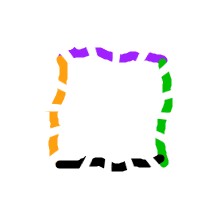
Shape: square